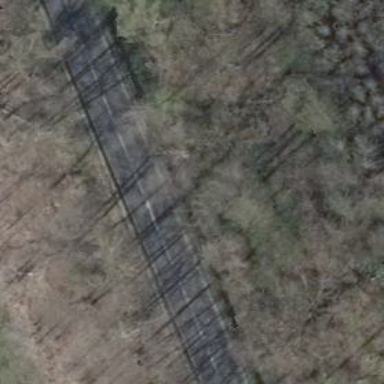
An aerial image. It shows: Wildlife crossing tunnel.